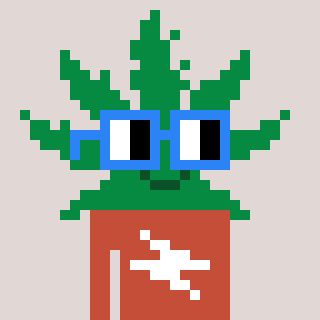
a pixel art character with square blue glasses, a weed-shaped head and a rust-colored body on a warm background